Aerial crown-view tile of a tropical tree (Barro Colorado Island, Panama), acquired 20250818:
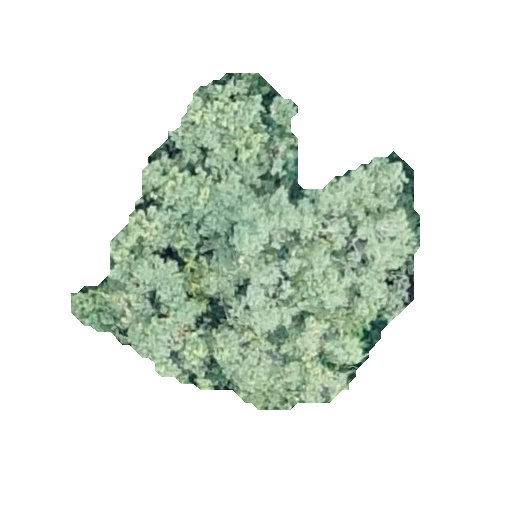
Species: Luehea seemannii
GBIF accepted scientific name: Luehea seemannii
Crown area: 103.529 m²